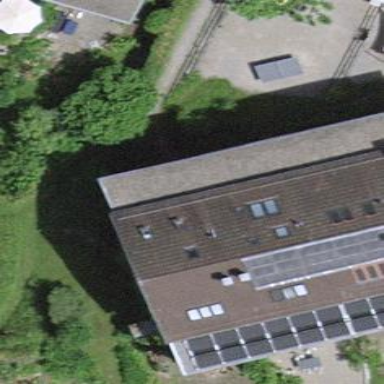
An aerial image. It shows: Terrace building.